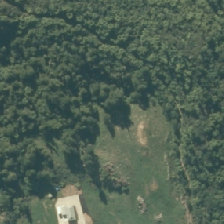
Land cover: high_producing_grassland